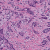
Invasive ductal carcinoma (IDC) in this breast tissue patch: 1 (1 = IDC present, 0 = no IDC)